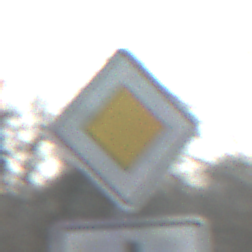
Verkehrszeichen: Vorfahrtsstrasse
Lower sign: VerlaufVorfahrtsstrasse8
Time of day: MorningAfternoon
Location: Outdoor (Suburban)
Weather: PartlyCloudy
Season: NotSpecified
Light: Natural